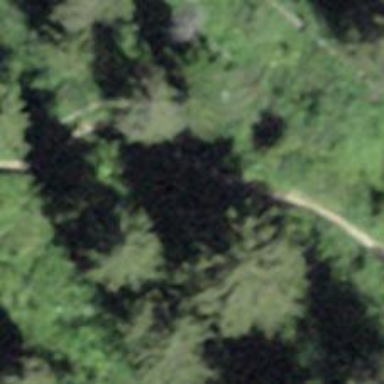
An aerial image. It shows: Path.